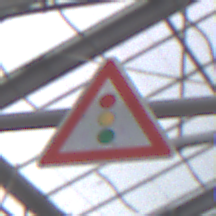
Verkehrszeichen: Lichtzeichenanlage
Umgebung: Roofed, Special
Tageszeit: Midday
Wetter: Overcast
Licht: Natural
Jahreszeit: NotSpecified
Kontrast: LowContrast